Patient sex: M
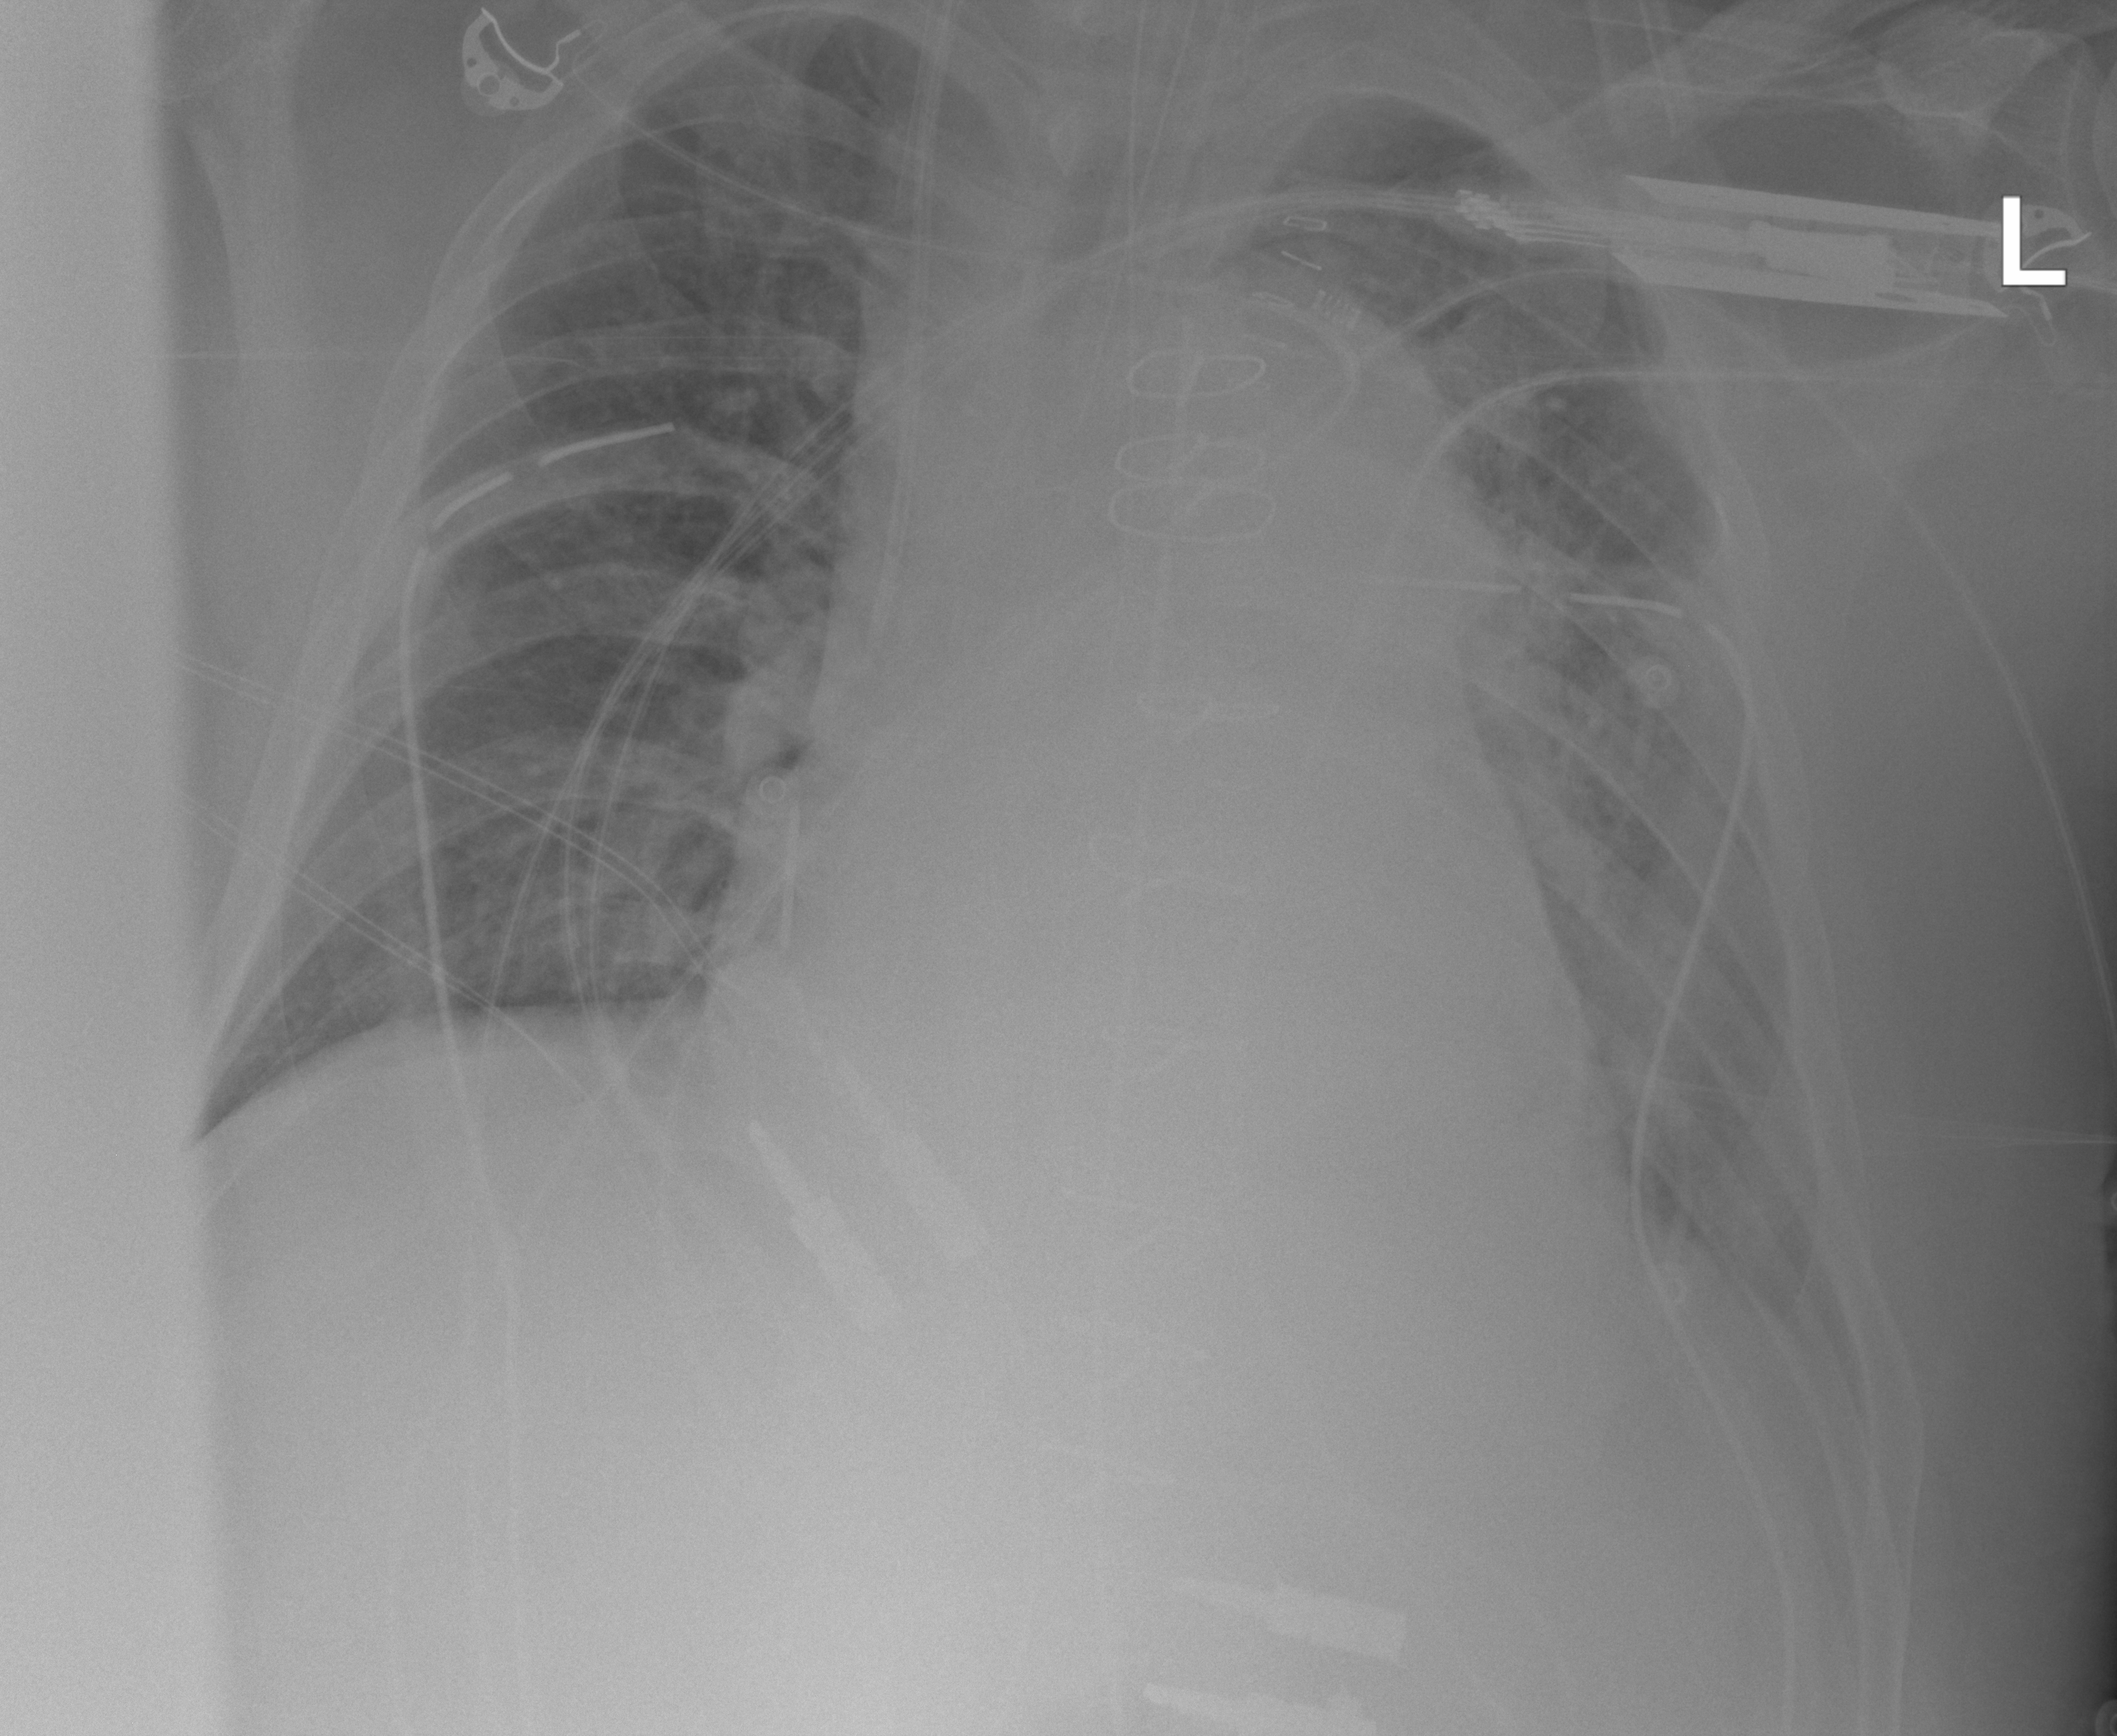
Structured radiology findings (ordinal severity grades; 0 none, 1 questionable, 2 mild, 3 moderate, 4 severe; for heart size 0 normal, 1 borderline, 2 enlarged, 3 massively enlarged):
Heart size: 2
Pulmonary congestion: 2
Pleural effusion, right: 0
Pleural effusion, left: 2
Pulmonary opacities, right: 0
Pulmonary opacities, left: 0
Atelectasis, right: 0
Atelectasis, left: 2